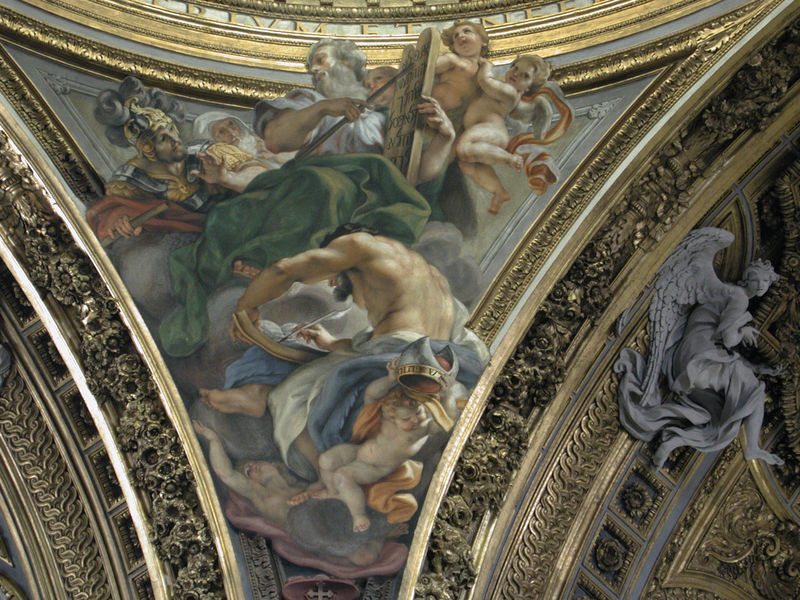
Titel: Vierungskuppel von Il Gesù in Rom
Künstler: Giovanni Battista Gaulli
Standort: Rom, Il Gesù (EU - I - Latium)
Schlagwörter: blau, feder, gott, himmel, umhang, grün, rücken, ornament, kirche, gold, krone, engel, schrift, stab, tafel, verzierung, foto, moses, jesus, gebote, deckenmalerei, petersdom, tafeln, trompe 'l oile